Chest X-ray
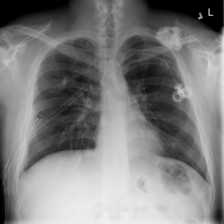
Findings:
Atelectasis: negative
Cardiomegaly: negative
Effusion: negative
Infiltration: negative
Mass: positive
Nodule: negative
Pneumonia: negative
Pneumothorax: positive
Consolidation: negative
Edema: negative
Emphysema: negative
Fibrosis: negative
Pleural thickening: negative
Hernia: negative